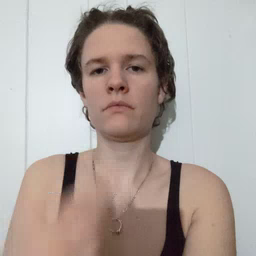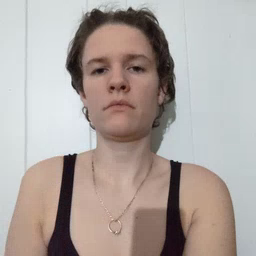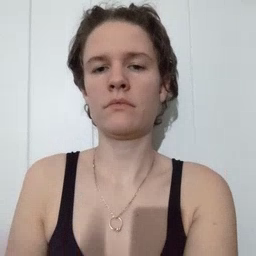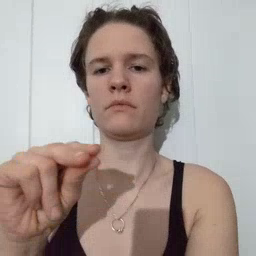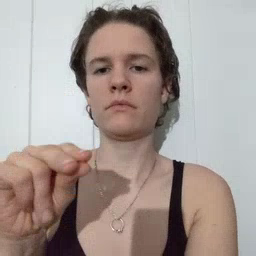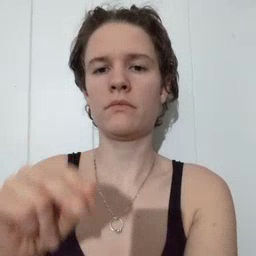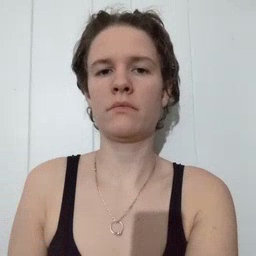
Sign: no